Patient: sex F, age 56
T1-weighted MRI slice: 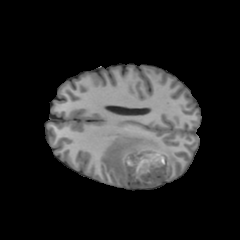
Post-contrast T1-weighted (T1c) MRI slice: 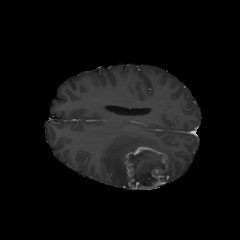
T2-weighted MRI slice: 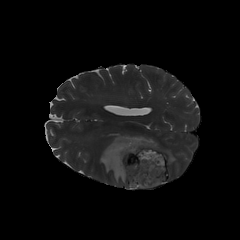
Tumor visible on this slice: yes
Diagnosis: Glioblastoma, IDH-wildtype
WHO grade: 4